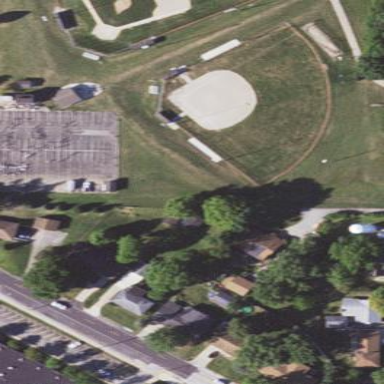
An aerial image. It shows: Baseball pitch for leisure land activities.